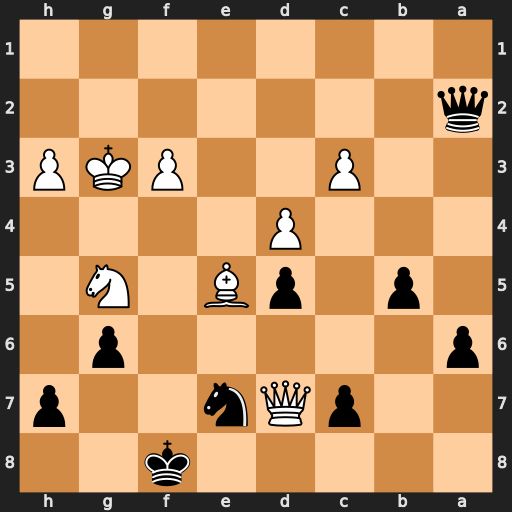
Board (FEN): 5k2/2pQn2p/p5p1/1p1pB1N1/3P4/2P2PKP/q7/8
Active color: b
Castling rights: -
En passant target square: -
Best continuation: Nf5+ Qxf5+ gxf5